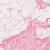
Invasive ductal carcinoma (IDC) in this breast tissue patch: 0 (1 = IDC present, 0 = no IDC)